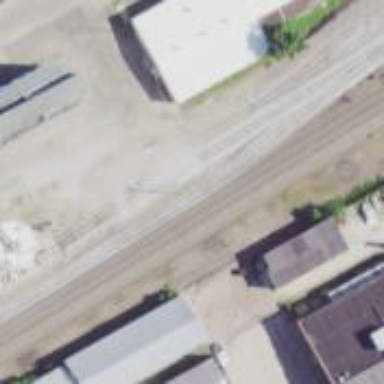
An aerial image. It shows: Railway yard in service.